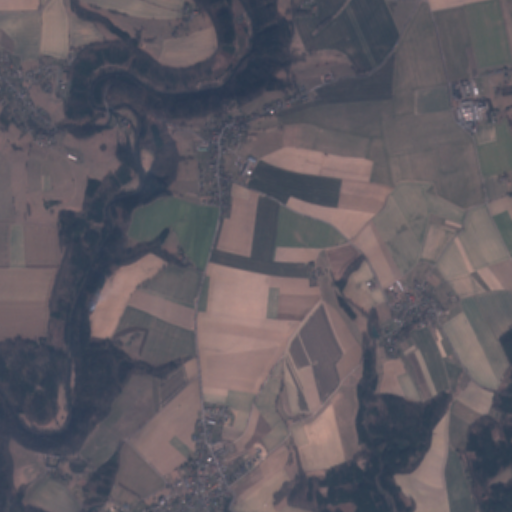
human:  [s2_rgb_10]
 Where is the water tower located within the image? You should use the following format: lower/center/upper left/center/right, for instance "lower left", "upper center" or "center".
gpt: The water tower is located in the upper right of the image.
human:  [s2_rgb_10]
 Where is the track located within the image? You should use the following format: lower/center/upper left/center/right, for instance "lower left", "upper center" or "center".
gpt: There is no track in the image.